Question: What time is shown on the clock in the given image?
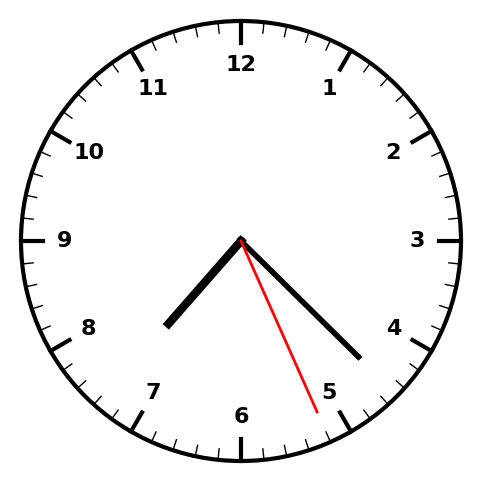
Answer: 07:22:26